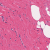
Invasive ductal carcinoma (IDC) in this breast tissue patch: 0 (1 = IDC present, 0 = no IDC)